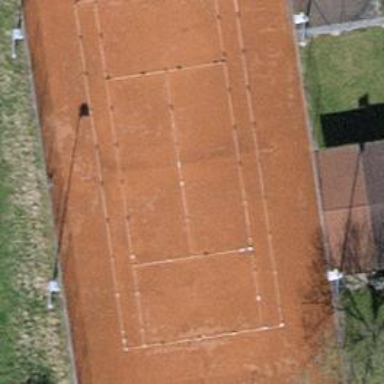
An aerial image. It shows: Tennis court on pitch.